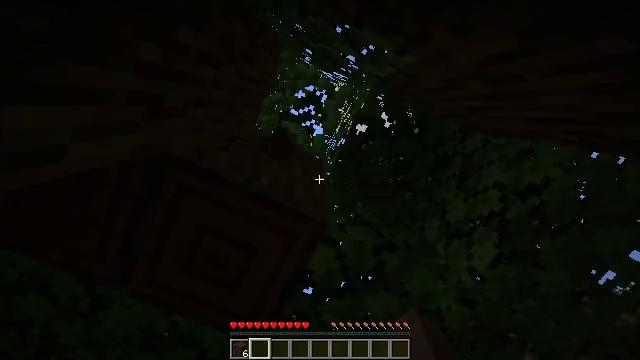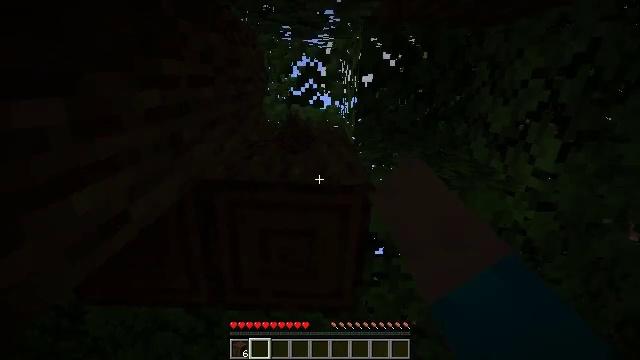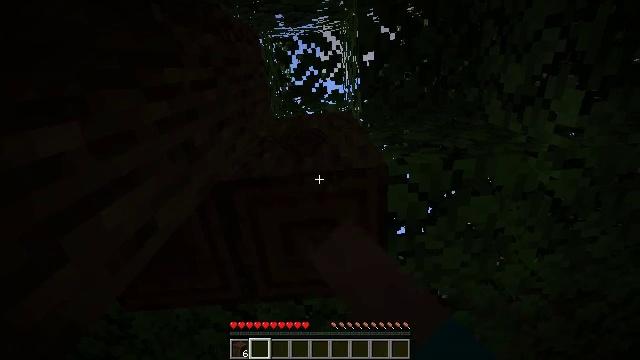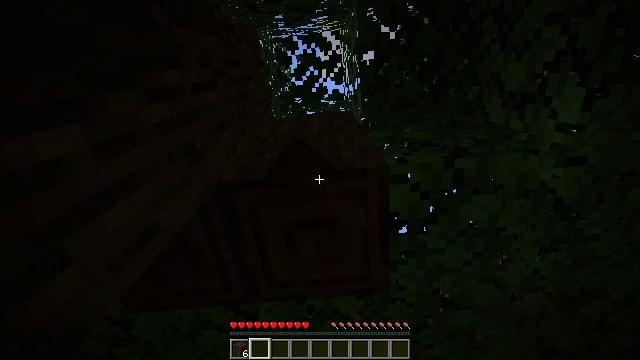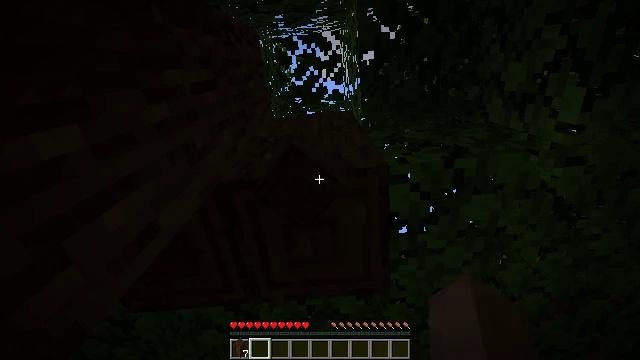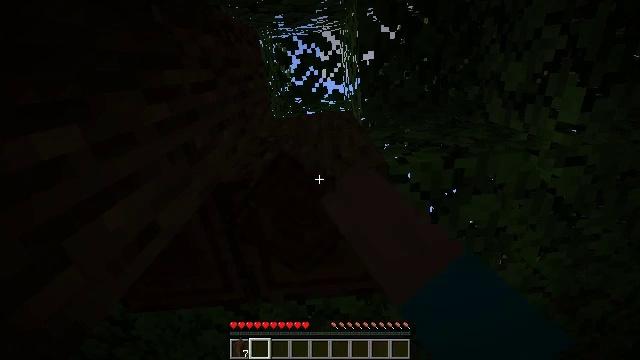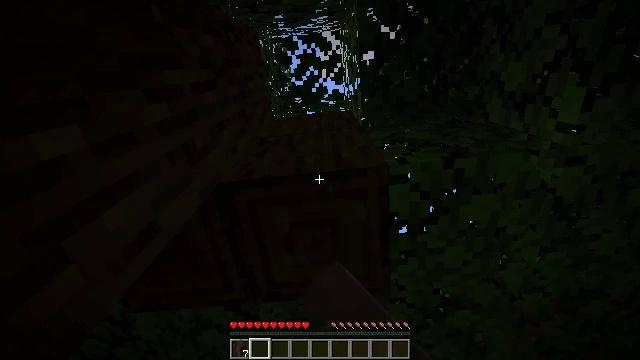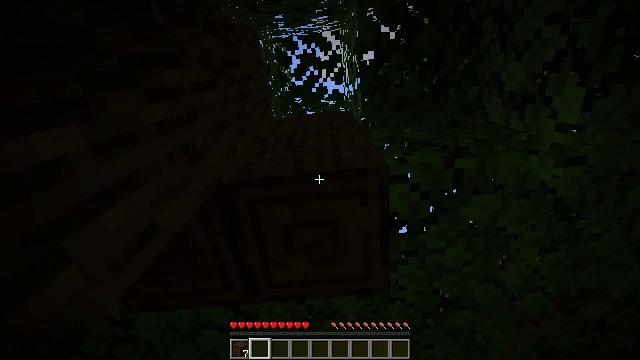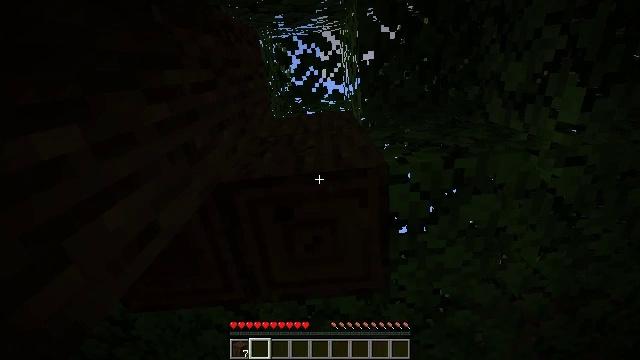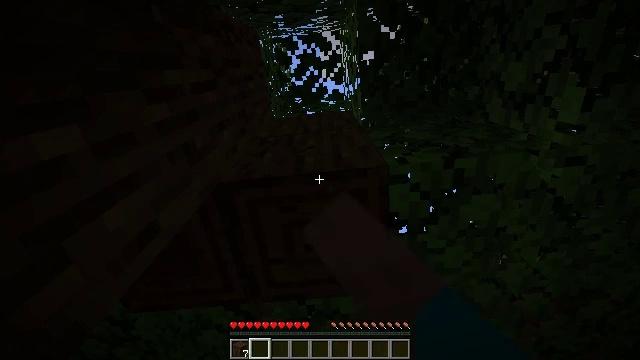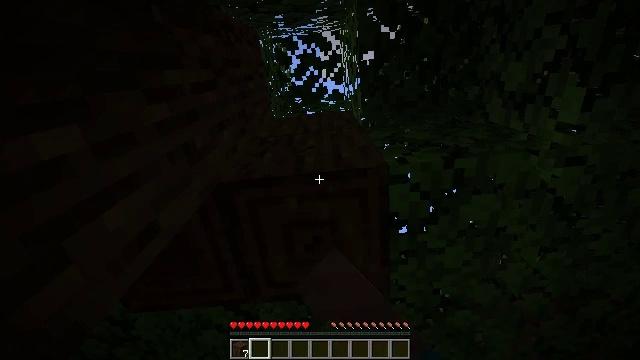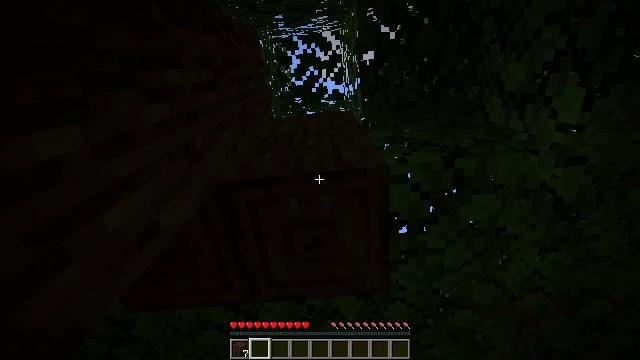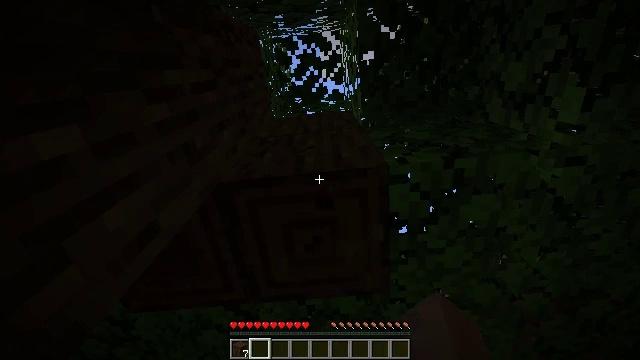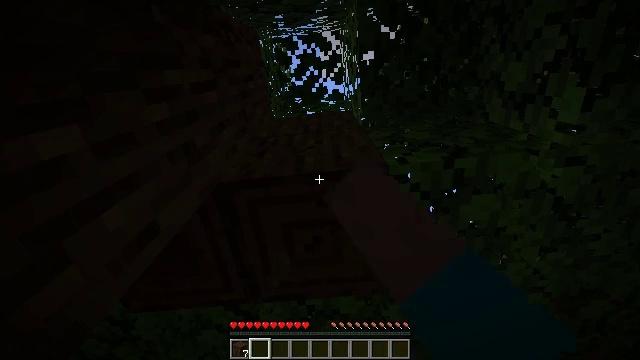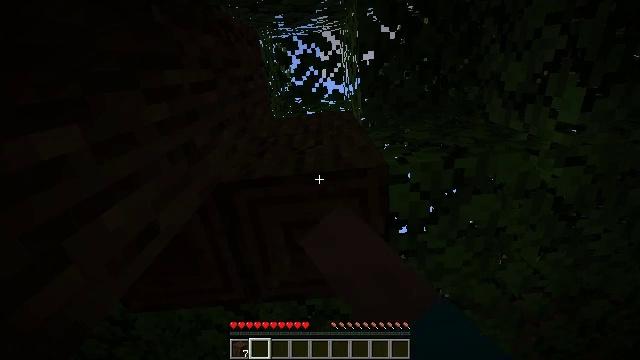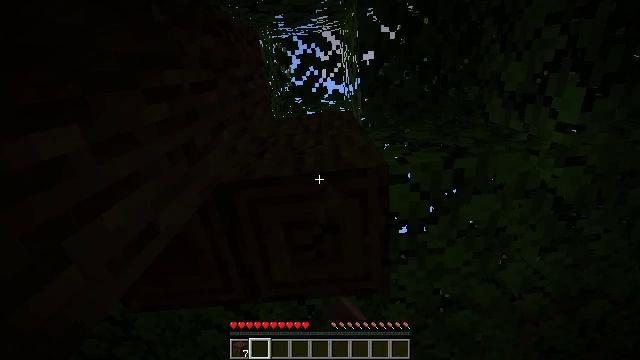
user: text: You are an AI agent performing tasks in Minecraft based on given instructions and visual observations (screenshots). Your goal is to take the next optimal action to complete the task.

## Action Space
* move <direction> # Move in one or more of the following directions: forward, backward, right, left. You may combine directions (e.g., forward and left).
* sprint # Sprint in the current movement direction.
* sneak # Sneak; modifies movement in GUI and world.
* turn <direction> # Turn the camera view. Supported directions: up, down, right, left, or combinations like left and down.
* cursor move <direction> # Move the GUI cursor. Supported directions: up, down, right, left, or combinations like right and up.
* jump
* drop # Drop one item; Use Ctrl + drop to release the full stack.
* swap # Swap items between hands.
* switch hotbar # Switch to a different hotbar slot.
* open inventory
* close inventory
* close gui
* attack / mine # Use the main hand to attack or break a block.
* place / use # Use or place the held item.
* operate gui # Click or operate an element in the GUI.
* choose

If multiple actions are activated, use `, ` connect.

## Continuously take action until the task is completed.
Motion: motion action
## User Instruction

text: Break the dark oak log in the forest.
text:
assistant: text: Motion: turn left and down, attack / mine
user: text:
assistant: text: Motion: turn left and down, attack / mine
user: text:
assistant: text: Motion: attack / mine
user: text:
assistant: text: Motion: attack / mine
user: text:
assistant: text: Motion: attack / mine
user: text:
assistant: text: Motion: attack / mine
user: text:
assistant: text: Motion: attack / mine
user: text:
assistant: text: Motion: attack / mine
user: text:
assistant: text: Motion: attack / mine
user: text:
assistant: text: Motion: attack / mine
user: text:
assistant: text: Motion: attack / mine
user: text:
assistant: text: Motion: attack / mine
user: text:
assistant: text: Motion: attack / mine
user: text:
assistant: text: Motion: attack / mine
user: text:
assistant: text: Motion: attack / mine
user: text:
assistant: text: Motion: attack / mine
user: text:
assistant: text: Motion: attack / mine
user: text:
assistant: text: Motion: attack / mine
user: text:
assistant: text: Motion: attack / mine
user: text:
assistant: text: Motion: attack / mine
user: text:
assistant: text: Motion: attack / mine
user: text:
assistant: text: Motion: attack / mine
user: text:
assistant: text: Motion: attack / mine
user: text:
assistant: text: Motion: attack / mine
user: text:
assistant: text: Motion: attack / mine
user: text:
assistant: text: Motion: attack / mine
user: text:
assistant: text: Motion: attack / mine
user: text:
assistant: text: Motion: attack / mine
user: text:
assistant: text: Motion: attack / mine
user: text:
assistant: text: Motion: attack / mine